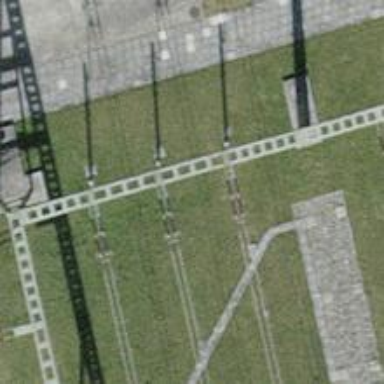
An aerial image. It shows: Insulator used in power equipment.